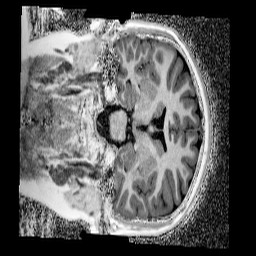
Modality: UNIT1_denoised
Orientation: coronal
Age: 10
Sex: female
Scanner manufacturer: siemens
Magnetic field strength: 3 T
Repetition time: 4 s
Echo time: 0.00299 s